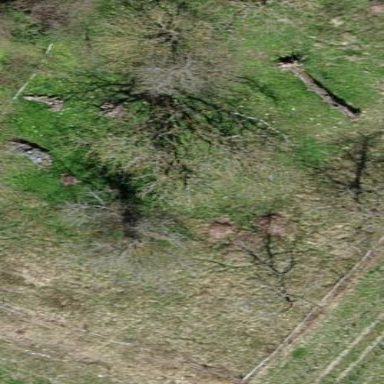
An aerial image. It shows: Beautiful meadow.